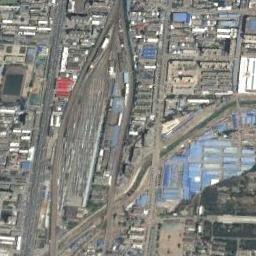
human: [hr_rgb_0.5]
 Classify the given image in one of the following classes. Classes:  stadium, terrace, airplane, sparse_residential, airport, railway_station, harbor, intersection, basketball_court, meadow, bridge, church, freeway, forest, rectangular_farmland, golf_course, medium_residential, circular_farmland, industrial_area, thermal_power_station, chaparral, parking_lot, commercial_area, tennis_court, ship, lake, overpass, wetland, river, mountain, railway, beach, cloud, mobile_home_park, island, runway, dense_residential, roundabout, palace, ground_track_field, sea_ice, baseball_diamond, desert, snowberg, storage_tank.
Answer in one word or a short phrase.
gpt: railway_station